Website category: university
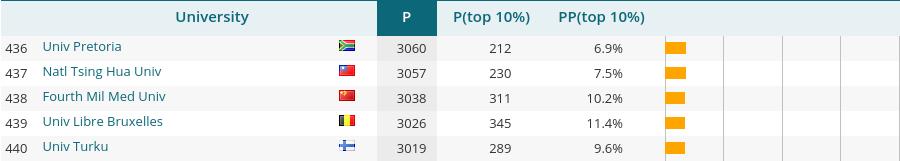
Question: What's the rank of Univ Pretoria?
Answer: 436

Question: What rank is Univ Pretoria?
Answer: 436

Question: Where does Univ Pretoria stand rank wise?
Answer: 436

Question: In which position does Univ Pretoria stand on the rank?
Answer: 436

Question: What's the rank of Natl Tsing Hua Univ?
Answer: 437

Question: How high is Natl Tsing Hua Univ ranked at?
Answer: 437

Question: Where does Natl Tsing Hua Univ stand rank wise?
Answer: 437

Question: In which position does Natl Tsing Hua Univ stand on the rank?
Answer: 437

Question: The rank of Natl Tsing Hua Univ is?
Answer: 437

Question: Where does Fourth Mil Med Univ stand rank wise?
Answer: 438

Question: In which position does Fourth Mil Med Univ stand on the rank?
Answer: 438

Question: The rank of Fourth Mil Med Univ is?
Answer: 438

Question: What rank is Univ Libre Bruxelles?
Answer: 439

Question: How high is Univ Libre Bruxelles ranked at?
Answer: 439

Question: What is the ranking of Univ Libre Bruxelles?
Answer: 439

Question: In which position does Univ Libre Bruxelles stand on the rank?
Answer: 439

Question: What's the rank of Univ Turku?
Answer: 440

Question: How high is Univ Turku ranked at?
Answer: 440

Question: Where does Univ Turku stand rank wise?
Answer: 440

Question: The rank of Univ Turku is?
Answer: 440

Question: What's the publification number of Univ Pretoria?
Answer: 3060

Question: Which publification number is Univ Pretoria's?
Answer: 3060

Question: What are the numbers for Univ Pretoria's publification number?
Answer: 3060

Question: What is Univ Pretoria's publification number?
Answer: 3060

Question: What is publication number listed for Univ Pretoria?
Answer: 3060

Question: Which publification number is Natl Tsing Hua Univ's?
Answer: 3057

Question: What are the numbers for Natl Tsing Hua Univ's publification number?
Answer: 3057

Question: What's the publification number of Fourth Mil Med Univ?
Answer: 3038

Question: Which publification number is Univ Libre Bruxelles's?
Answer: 3026

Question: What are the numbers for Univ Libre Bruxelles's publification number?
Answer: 3026

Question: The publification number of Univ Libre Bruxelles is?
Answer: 3026

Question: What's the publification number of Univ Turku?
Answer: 3019

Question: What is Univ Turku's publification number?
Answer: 3019

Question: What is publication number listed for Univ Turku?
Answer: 3019

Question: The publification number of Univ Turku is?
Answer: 3019

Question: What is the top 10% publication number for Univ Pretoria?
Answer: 212

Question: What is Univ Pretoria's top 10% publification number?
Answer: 212

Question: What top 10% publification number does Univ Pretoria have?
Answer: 212

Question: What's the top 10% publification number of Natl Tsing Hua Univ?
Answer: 230

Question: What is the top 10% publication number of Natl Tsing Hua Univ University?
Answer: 230

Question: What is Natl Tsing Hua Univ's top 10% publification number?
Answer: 230

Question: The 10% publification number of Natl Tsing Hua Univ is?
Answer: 230

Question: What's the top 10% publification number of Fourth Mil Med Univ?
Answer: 311

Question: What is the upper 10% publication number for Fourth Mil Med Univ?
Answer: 311

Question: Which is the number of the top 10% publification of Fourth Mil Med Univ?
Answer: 311

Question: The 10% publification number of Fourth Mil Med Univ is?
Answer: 311

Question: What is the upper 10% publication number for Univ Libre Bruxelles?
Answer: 345

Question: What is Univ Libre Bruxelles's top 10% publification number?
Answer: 345

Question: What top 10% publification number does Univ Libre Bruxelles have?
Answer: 345

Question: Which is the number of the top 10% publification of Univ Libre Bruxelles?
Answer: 345

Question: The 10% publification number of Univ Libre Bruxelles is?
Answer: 345

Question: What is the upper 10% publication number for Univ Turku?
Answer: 289

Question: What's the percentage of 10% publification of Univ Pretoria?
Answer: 6.9%

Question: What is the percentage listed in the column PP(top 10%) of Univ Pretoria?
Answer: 6.9%

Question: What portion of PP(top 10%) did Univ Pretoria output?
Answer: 6.9%

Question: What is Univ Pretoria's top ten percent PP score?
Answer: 6.9%

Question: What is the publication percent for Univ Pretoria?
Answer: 6.9%

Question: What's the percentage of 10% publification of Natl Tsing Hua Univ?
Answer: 7.5%

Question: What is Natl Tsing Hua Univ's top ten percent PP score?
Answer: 7.5%

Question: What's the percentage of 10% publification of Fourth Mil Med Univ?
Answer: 10.2%

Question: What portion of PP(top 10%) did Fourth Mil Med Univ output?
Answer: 10.2%

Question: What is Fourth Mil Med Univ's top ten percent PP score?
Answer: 10.2%

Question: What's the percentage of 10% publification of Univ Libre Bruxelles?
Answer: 11.4%

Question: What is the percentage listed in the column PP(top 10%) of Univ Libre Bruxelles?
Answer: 11.4%